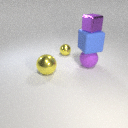
large blue rubber cube above large purple rubber sphere